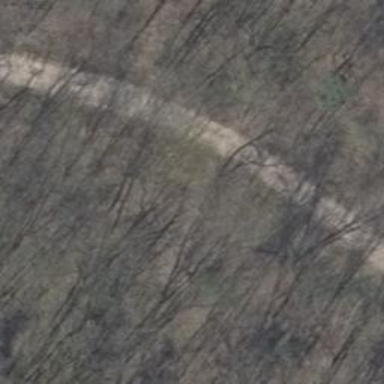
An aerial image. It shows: Service road with gravel surface.